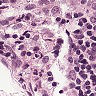
Metastatic tissue present: no